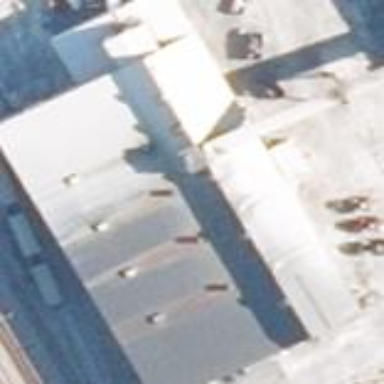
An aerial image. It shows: Industrial building.